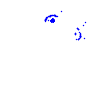
Particle: electron